Field crop: maize
Growth stage: 2
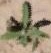
Species: atriplex